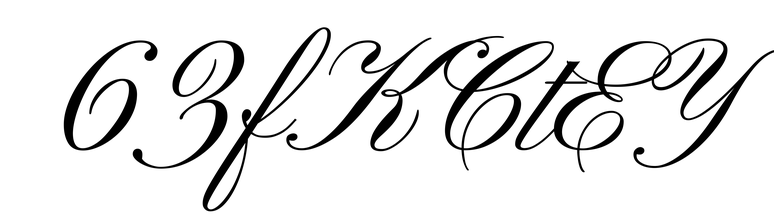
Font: PinyonScript-Regular